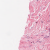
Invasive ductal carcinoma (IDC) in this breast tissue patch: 0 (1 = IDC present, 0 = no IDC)